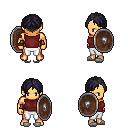
a pixel art fantasy rpg character, male body template, human, tanned skin, maroon sleeveless shirt, white pants, raven parted hairstyle, cloth bracers, white slippers, shield, four views (front, back, left, right), 2x2 character sprite sheet, small pixel art, hard edges, no anti-aliasing